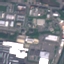
Land use / land cover: Industrial